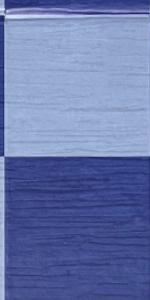
Label: Empty